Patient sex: M
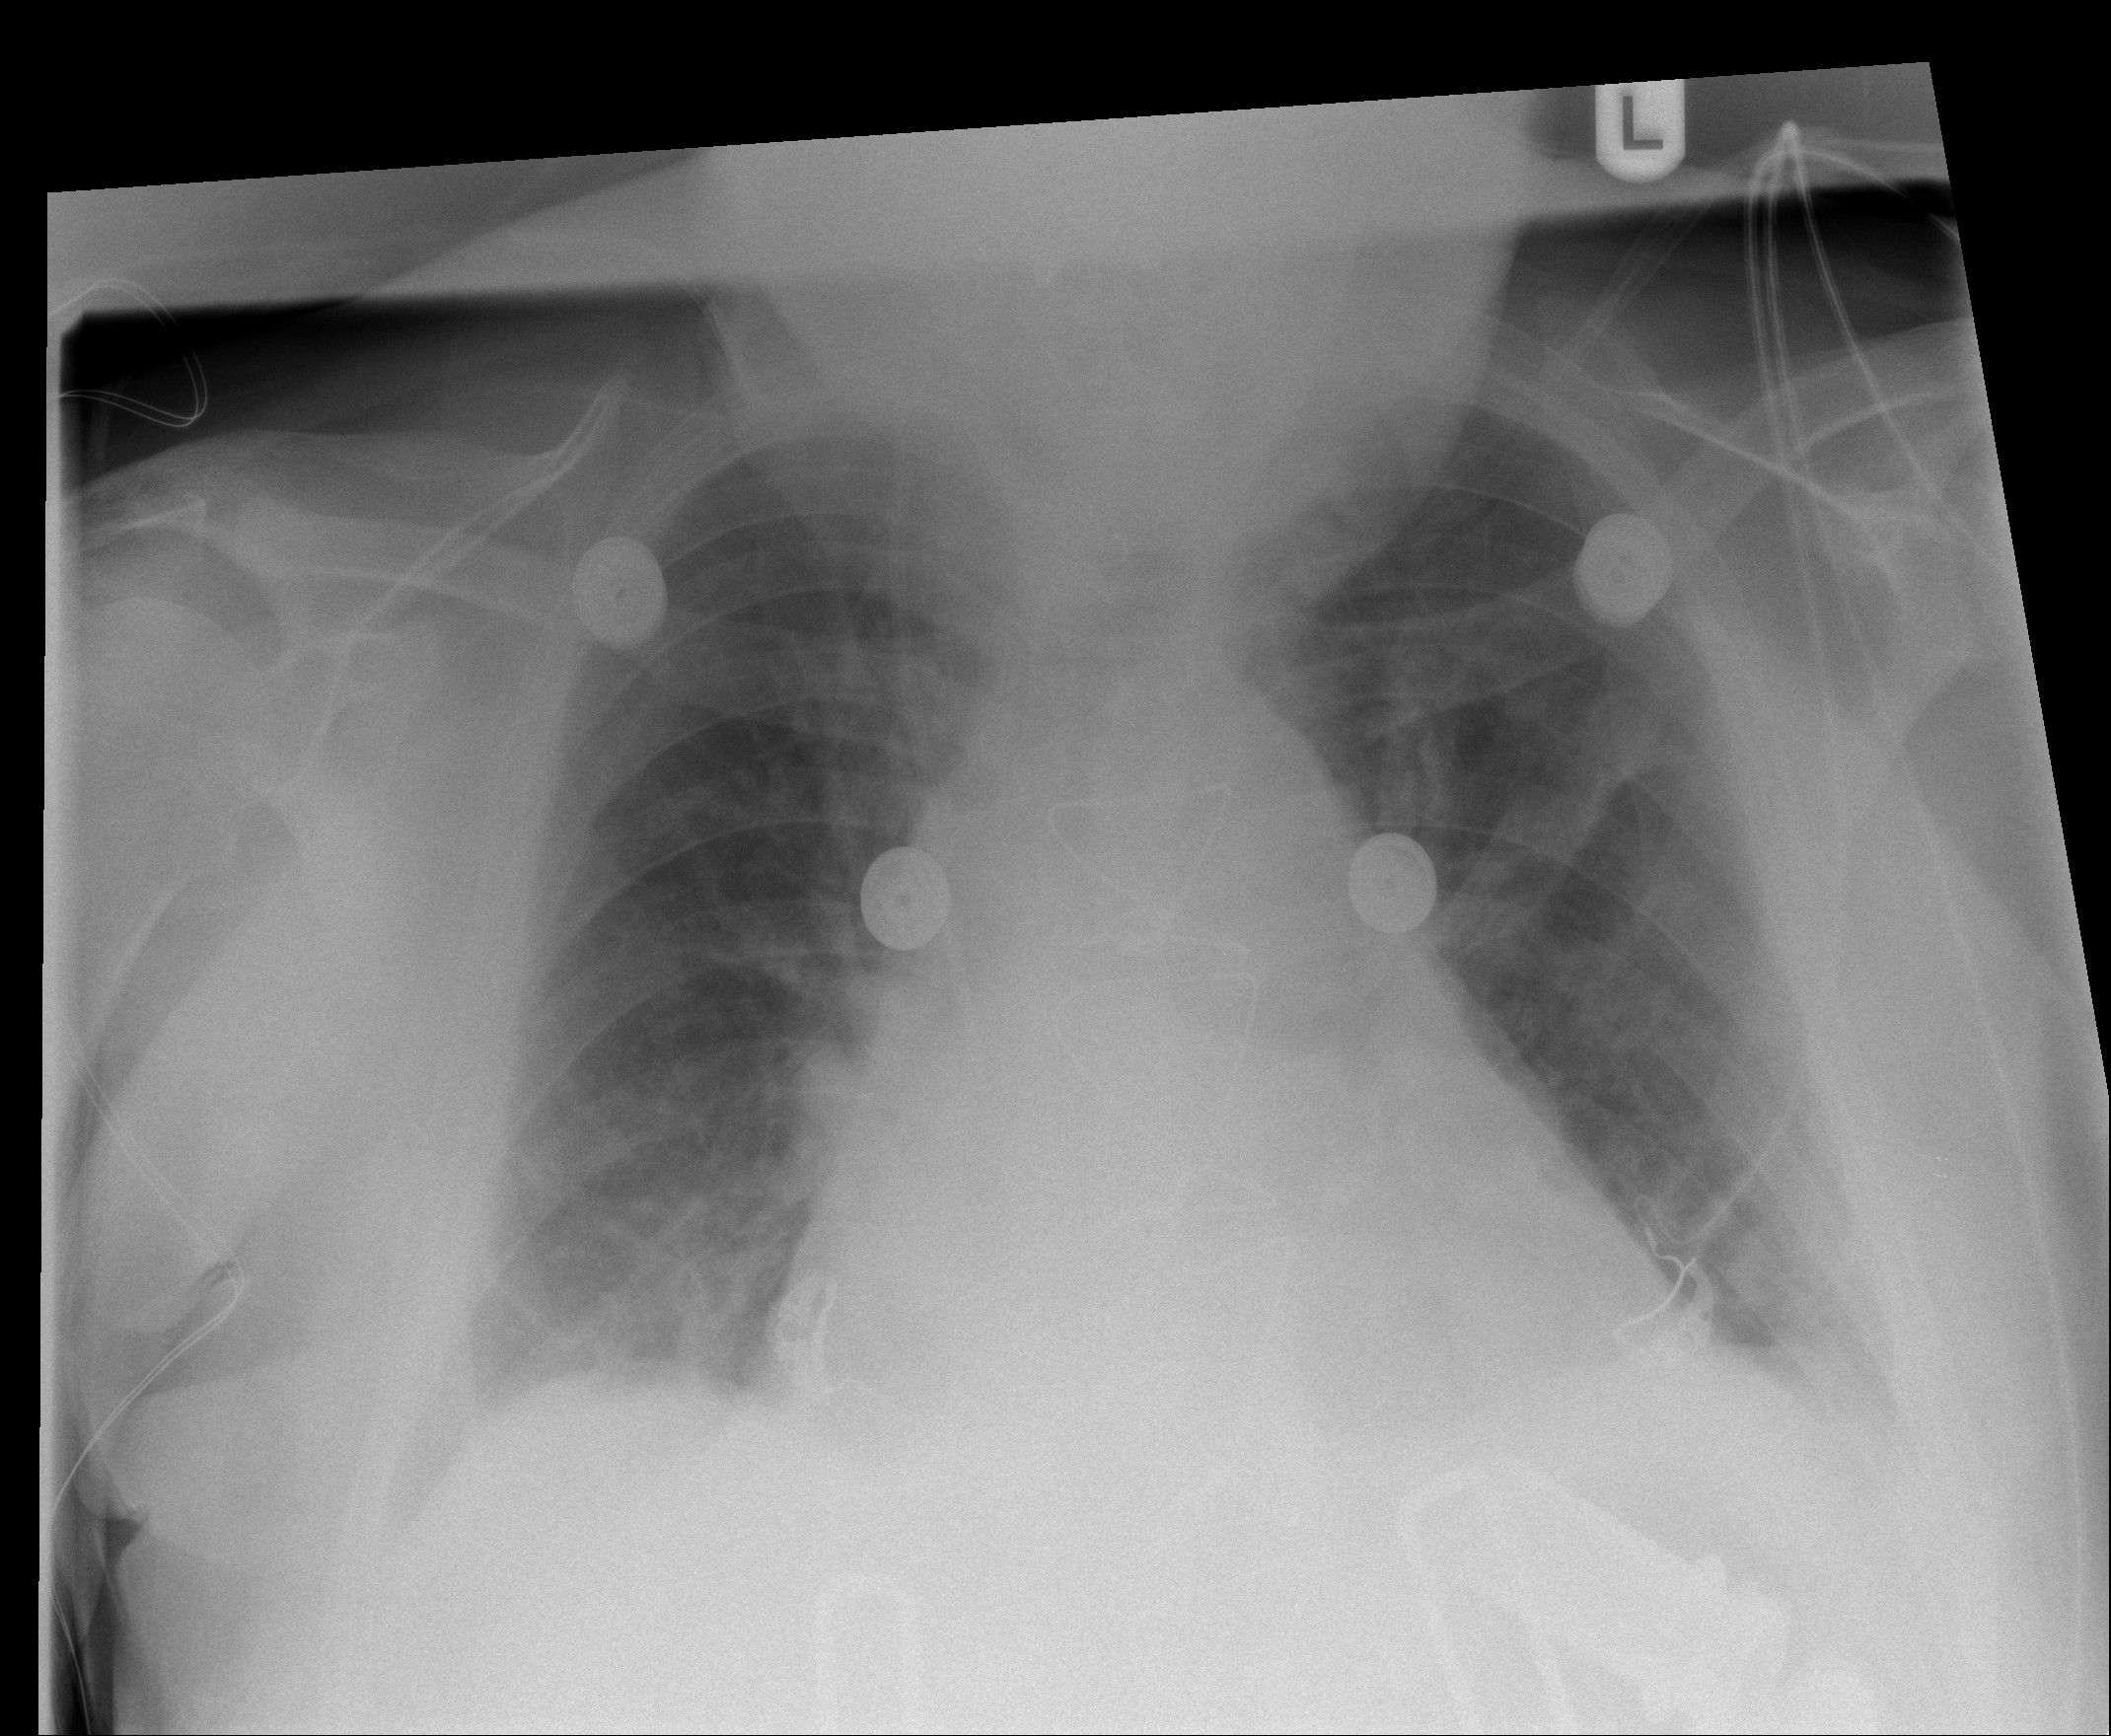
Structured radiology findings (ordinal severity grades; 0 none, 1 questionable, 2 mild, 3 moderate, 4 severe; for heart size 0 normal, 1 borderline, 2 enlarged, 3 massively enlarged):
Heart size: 2
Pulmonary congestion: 0
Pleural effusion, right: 2
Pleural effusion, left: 2
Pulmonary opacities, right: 0
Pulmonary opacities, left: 0
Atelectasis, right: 2
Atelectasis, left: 2